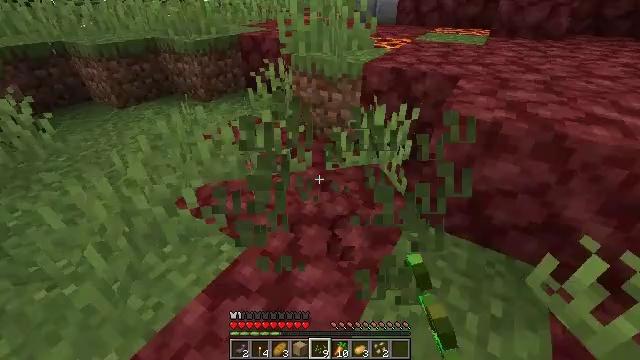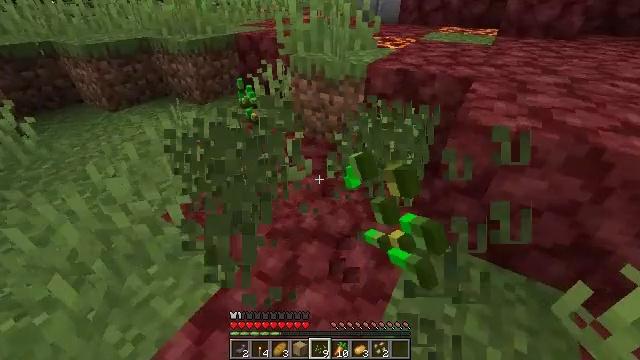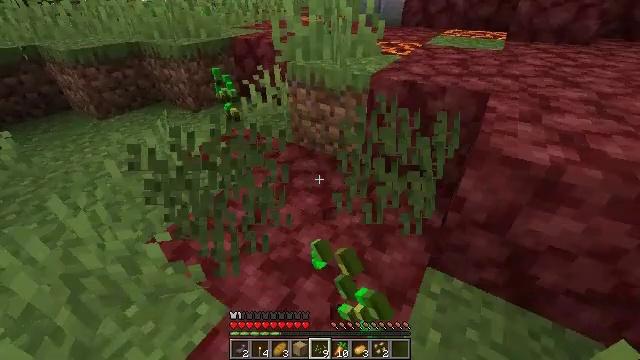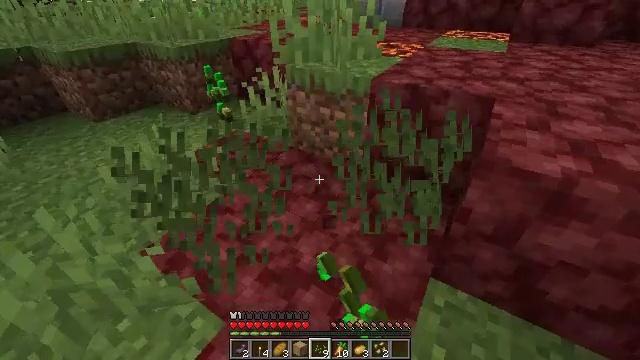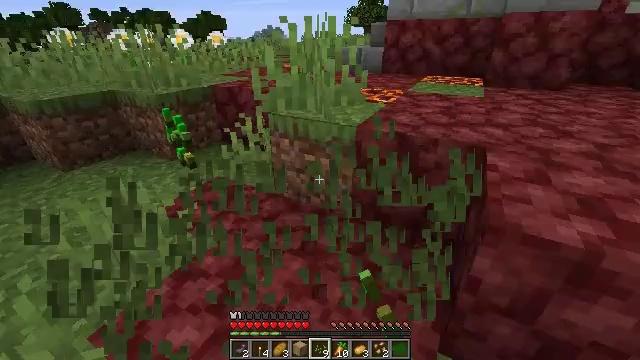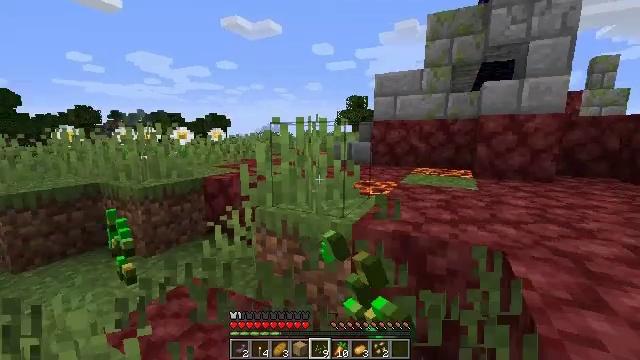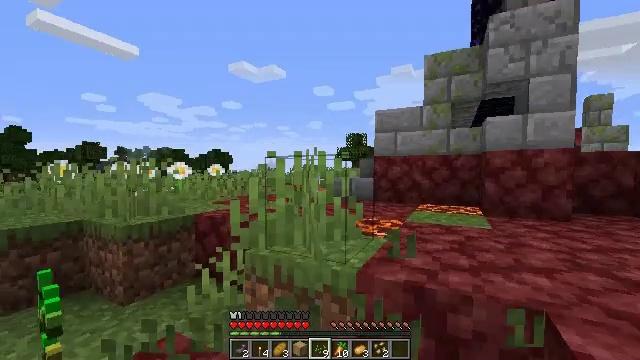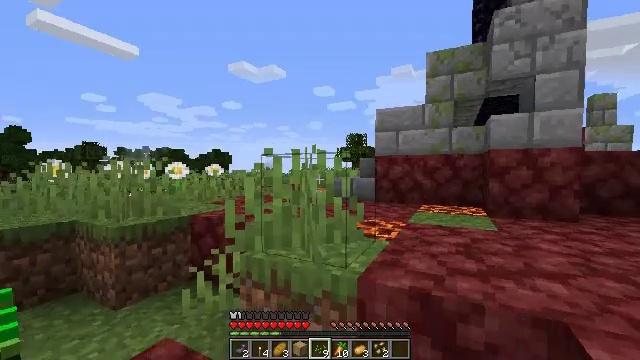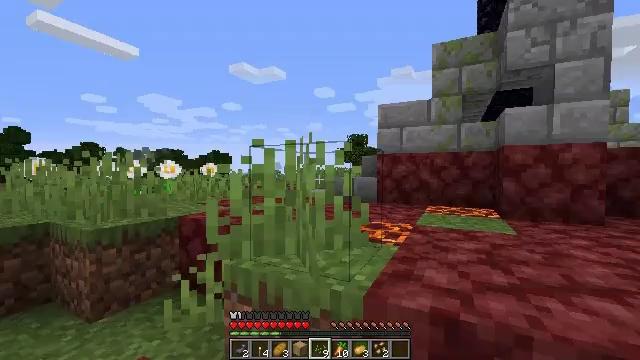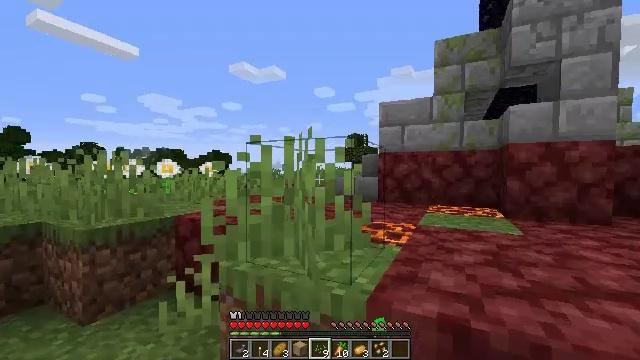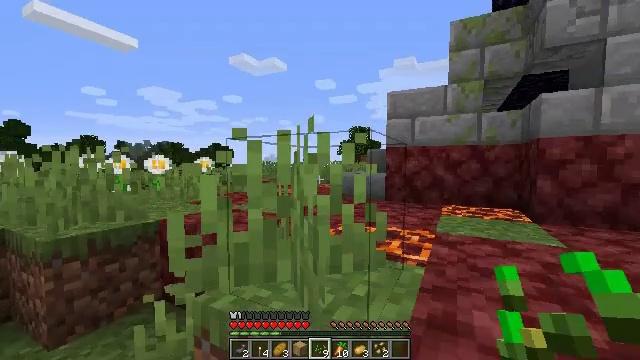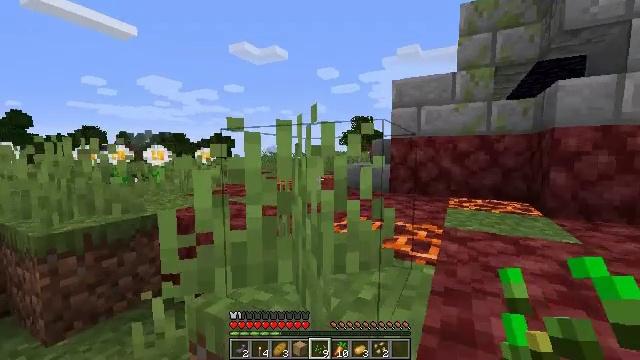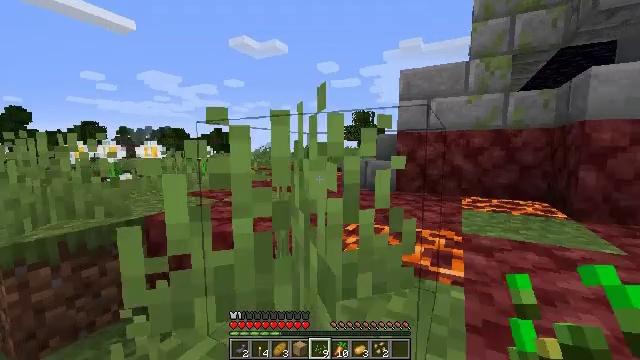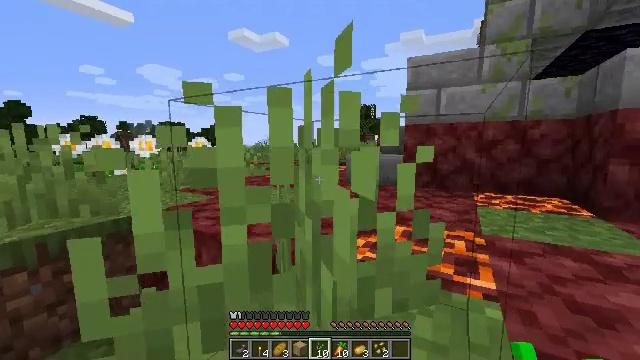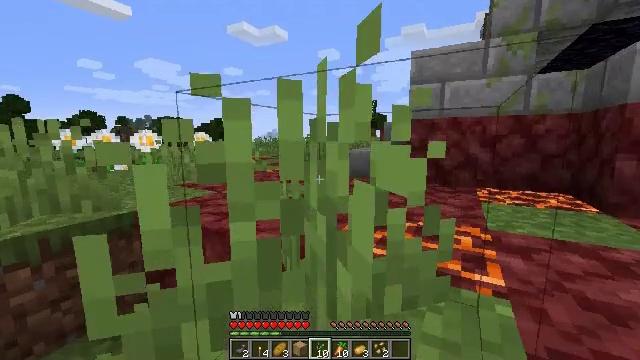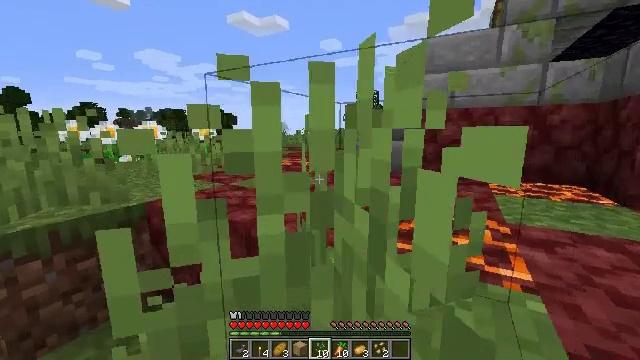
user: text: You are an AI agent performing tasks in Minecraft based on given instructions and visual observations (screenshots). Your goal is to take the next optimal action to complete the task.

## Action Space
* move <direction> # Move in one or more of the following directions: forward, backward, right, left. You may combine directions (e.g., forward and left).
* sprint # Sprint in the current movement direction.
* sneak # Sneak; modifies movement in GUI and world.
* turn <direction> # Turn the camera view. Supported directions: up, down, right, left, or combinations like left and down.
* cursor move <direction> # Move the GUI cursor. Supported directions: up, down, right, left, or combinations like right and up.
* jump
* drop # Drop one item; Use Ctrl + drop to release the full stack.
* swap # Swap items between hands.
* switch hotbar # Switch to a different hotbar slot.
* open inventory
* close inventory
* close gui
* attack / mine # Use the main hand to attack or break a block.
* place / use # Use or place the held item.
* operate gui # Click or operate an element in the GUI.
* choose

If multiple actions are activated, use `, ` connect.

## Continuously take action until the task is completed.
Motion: motion action
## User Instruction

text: Remove leather leggings from the inventory.
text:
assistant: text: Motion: move forward, attack / mine
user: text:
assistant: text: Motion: move forward, attack / mine
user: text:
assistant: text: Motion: move forward, attack / mine
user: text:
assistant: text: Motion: move forward, turn right and up, attack / mine
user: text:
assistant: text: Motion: move forward, turn right and up
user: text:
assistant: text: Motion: move forward, turn up
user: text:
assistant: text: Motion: move forward
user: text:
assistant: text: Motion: move forward
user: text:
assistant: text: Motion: move forward
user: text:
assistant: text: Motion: move forward, turn down
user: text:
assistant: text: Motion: move forward, turn down
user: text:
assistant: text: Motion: move forward, turn down
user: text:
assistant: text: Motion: move forward, turn down
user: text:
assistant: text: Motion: move forward, turn down
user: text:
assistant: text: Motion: move forward, turn down
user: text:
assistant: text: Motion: move forward, turn down, jump
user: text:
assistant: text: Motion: move forward, turn down, jump
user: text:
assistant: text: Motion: move forward, turn down, jump
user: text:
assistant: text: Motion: move forward, jump
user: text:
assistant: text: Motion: move forward
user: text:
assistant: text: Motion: move forward
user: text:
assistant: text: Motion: move forward
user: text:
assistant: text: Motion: move forward, turn right
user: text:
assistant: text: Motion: move forward, turn right
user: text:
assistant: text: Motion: move forward, turn right
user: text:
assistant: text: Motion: move forward, turn left and down
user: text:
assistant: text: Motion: move forward and move left, turn left and down
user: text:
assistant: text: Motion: move forward and move left, turn left and down
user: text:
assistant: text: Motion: move forward and move left
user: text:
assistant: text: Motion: move forward and move left